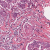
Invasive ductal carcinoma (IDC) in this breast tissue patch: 1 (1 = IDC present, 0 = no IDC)